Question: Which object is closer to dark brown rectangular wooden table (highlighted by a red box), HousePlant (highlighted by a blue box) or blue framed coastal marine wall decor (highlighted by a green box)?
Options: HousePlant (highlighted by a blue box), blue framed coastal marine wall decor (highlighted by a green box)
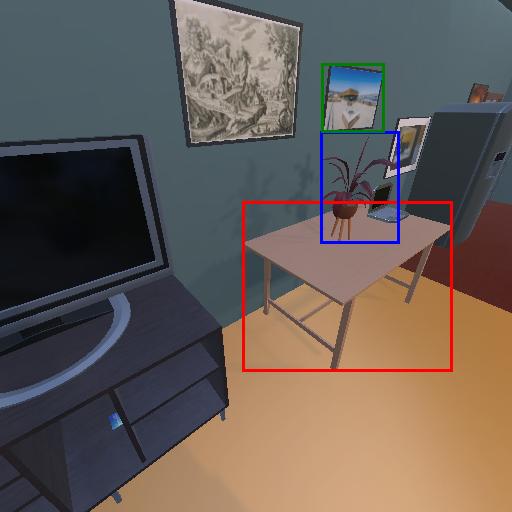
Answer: HousePlant (highlighted by a blue box)